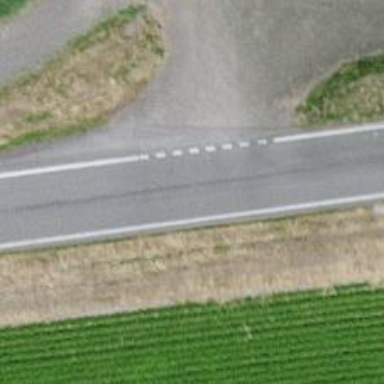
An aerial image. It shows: Asphalt cycleway with grade1 tracktype.